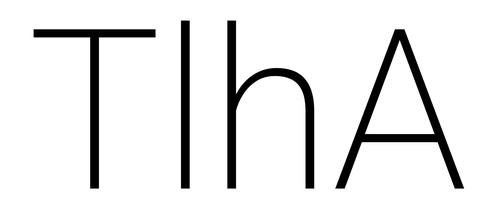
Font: Roboto_ExtraLight